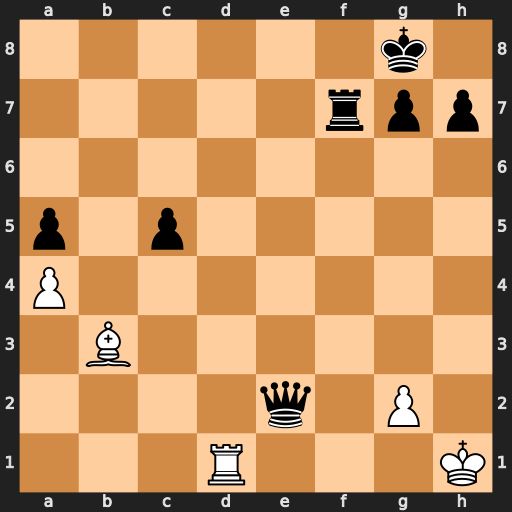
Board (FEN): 6k1/5rpp/8/p1p5/P7/1B6/4q1P1/3R3K
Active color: w
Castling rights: -
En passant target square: -
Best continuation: Rd8+ Qe8 Rxe8#